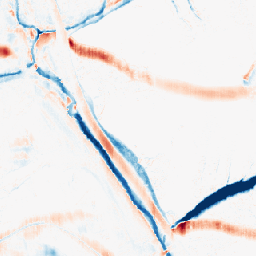
Category: morphological
Decomposition family: morphological_ellipse
Decomposition parameters: operation: average
width: 20
height: 5
Upsampling method: nearest
Upsampling parameters: scale: 8
Upsampling scale: 8